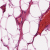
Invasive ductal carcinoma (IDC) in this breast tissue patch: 0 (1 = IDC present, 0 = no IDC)